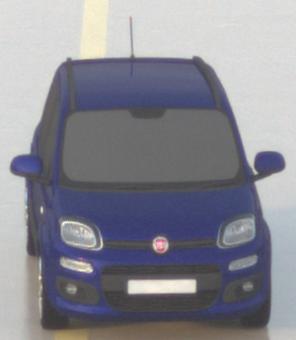
Make: Fiat
Model: Panda 1.2 8V
Detailed model: Panda (312)
Model produced from: 2013/02
Model produced until: 2013/12
Doors: 5
Color: blue
Road condition: wet road
Daytime: sunrise or sunset
Contrast: low contrast